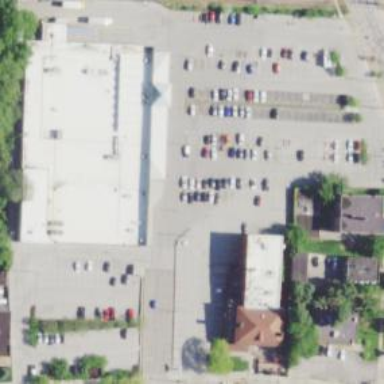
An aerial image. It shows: Retail area.